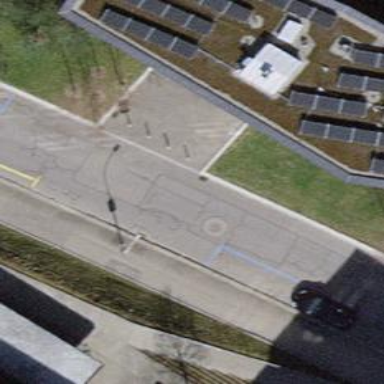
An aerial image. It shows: Bollard.